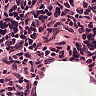
Metastatic tissue present: no